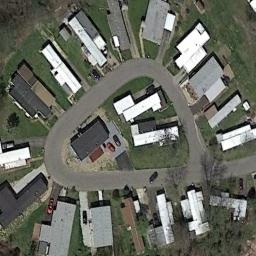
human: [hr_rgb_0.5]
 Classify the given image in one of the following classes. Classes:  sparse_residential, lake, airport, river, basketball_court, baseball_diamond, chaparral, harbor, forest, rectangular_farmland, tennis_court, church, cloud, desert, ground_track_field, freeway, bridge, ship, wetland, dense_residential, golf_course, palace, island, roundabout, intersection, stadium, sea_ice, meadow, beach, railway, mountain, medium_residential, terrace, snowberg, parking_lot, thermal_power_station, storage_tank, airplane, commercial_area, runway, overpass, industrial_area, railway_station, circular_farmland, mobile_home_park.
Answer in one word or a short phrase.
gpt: mobile_home_park